Aerial crown-view tile of a tropical tree (Barro Colorado Island, Panama), acquired 20240813:
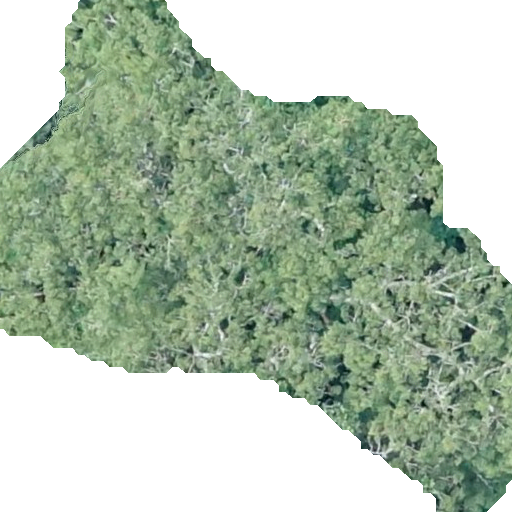
Species: Handroanthus guayacan
GBIF accepted scientific name: Handroanthus guayacan
Crown area: 263.16 m²